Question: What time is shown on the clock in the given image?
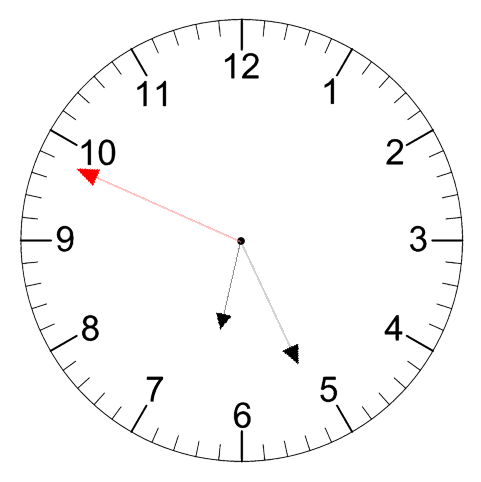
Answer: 06:25:49